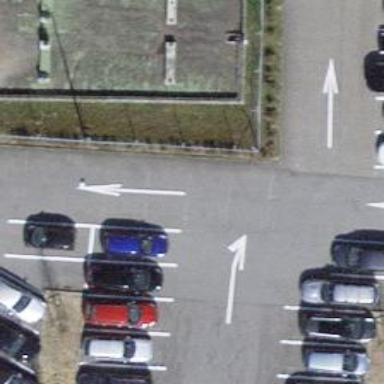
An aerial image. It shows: Road serving as parking aisle.